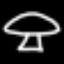
Label: mushroom